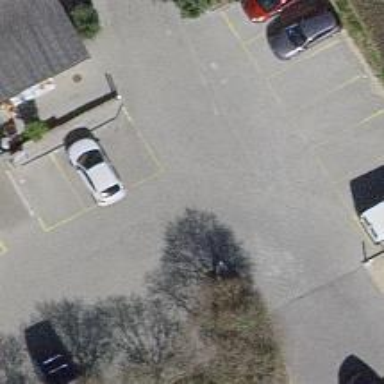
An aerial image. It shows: Parking aisle designated as service road.